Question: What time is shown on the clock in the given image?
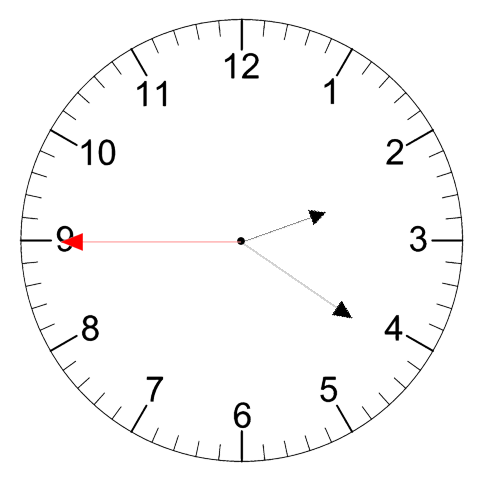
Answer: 02:20:45